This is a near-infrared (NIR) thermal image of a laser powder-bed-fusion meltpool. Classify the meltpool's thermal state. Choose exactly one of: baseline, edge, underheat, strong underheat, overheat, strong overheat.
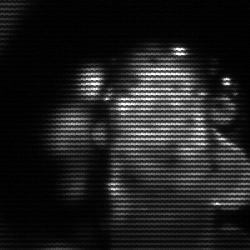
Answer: strong underheat